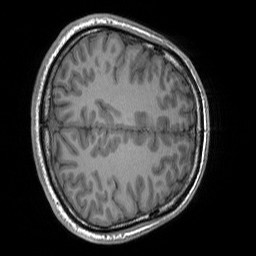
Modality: T1w
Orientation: axial
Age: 21
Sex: male
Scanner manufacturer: siemens
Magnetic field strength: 3 T
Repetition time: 1.8 s
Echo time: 0.00252 s